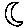
Label: moon